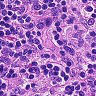
Metastatic tissue present: no